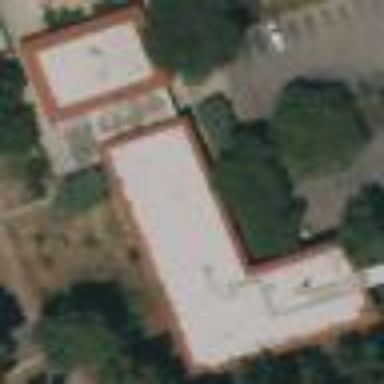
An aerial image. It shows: Dormitory building.